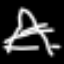
Label: The Eiffel Tower